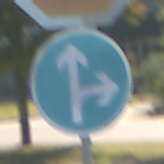
Verkehrszeichen: VorgeschriebeneFahrtrichtungGeradeausOderRechts
Zusatzzeichen oben: Stop
Umgebung: Outdoor, Urban
Tageszeit: Midday
Wetter: Clear
Licht: Natural
Jahreszeit: NotSpecified
Kontrast: HighContrast